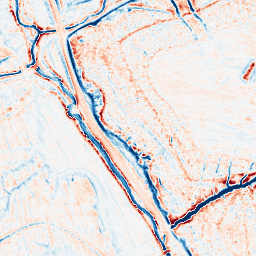
Category: edge_preserving
Decomposition family: anisotropic_diffusion
Decomposition parameters: iterations: 20
kappa: 30
gamma: 0.15
Upsampling method: edge_directed
Upsampling parameters: scale: 4
Upsampling scale: 4